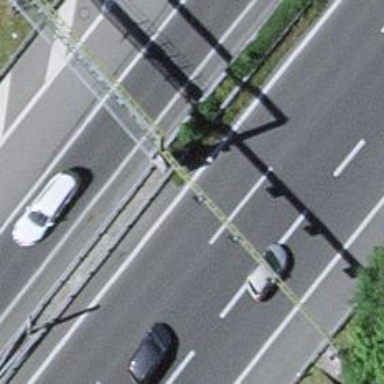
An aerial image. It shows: Gantry with traffic signals.